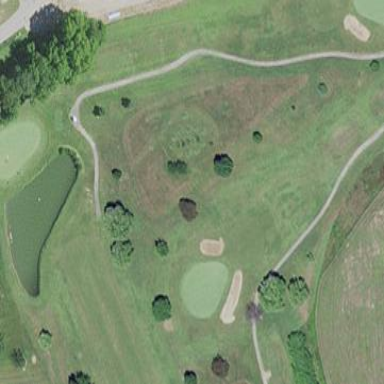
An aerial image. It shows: Golf bunker filled with natural sand.